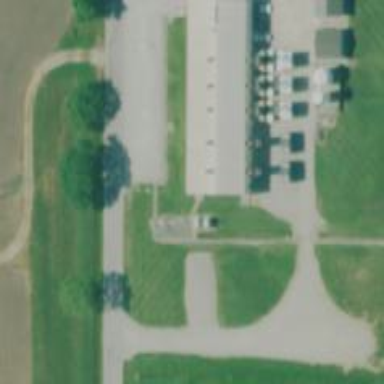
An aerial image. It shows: Generator is pictured.